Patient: sex F, age 64
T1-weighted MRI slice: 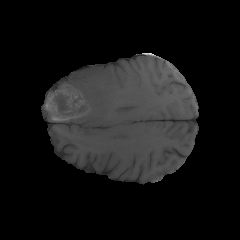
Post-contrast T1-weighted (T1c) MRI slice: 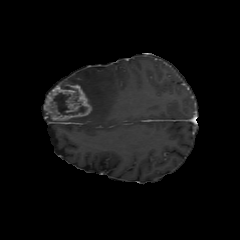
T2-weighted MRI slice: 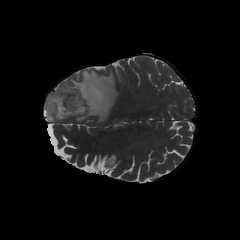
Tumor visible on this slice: yes
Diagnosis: Glioblastoma, IDH-wildtype
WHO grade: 4